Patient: sex M, age 69
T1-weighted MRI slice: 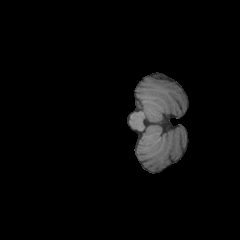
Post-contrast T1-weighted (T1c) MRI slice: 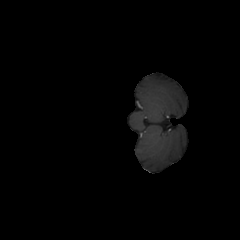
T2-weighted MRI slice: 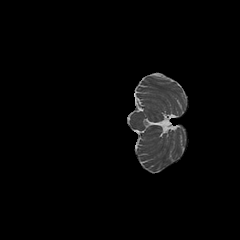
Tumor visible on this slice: no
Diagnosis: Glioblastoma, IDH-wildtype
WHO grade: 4